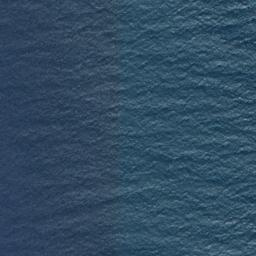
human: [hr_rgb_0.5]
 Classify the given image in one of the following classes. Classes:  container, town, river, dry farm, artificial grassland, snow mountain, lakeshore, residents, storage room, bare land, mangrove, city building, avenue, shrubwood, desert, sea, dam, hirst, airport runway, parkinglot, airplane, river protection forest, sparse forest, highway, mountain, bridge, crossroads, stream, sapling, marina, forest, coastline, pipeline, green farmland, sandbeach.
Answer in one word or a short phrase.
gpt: sea